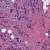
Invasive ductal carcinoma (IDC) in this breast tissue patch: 1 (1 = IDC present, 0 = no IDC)